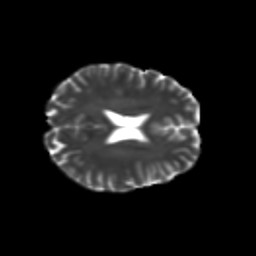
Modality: T2w
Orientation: axial
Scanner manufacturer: siemens
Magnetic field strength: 3 T
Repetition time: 9.2 s
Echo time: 0.084 s